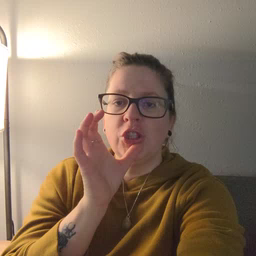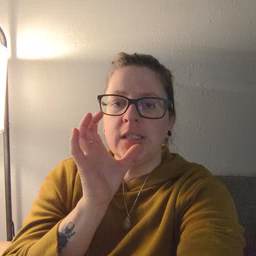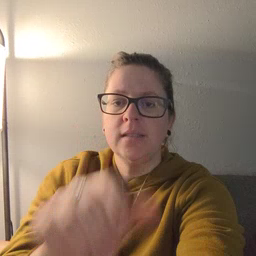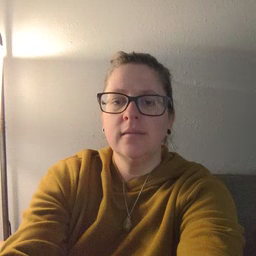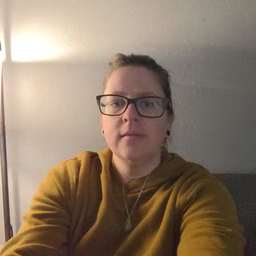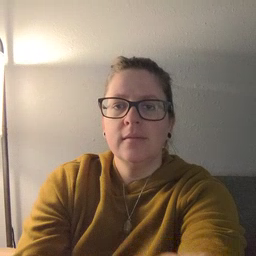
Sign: drink